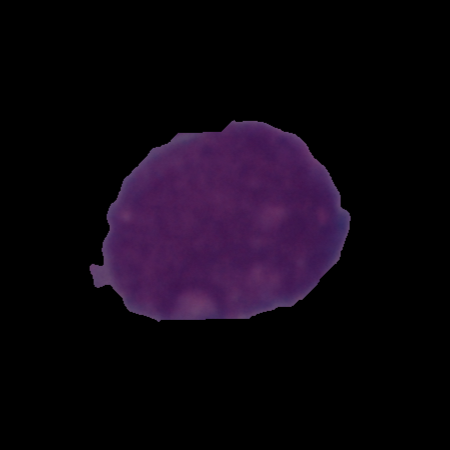
Label: cancer